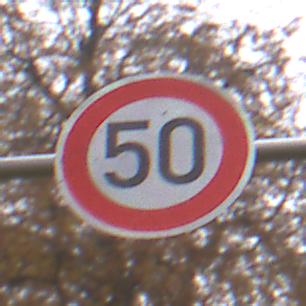
Verkehrszeichen: Geschwindigkeit50
Umgebung: Outdoor, Nature
Tageszeit: MorningAfternoon
Wetter: Overcast
Licht: Natural
Jahreszeit: Autumn
Kontrast: LowContrast